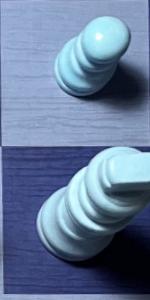
Label: King_White